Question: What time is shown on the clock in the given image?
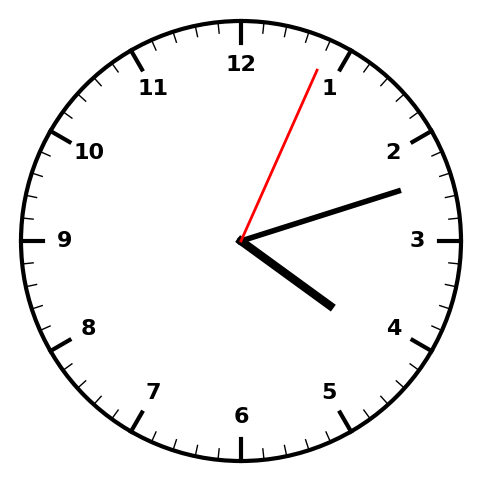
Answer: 04:12:04